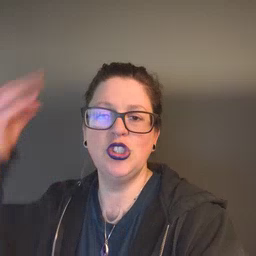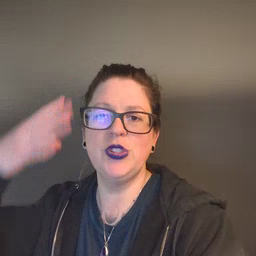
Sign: shower